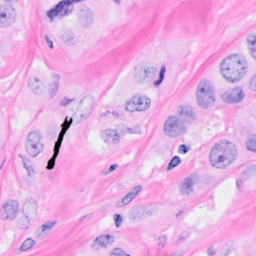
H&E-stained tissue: Breast